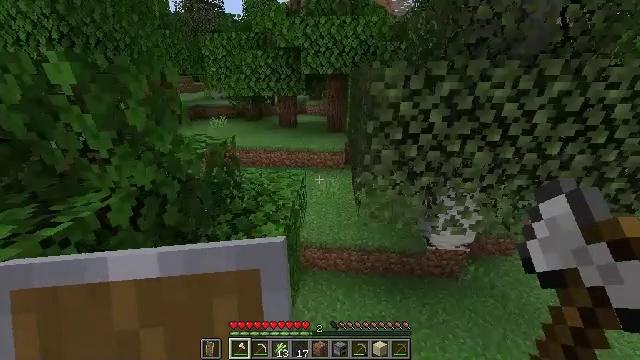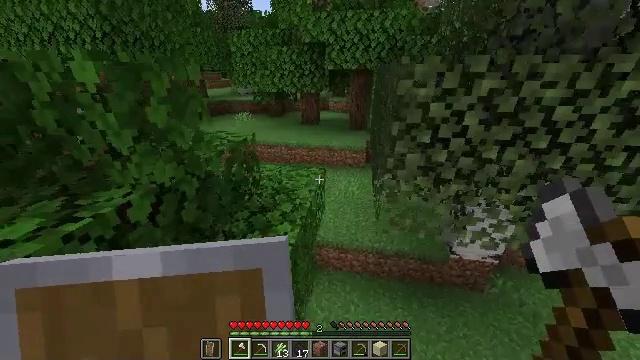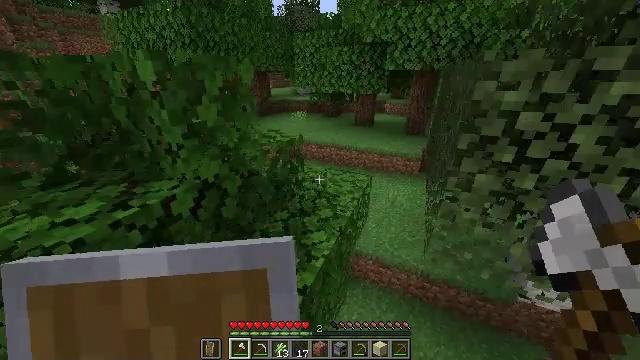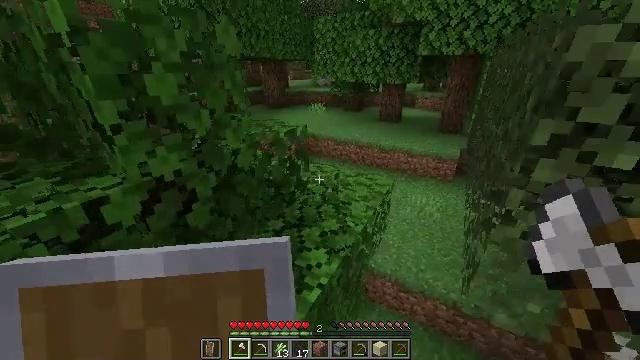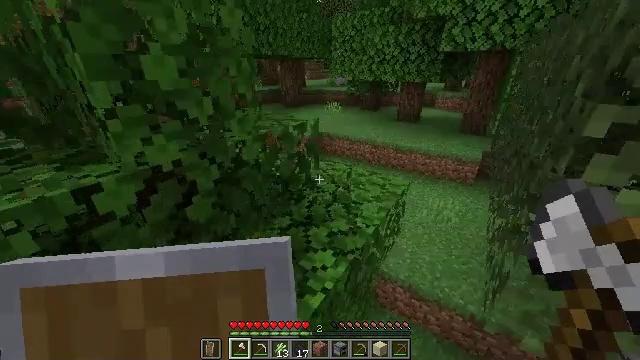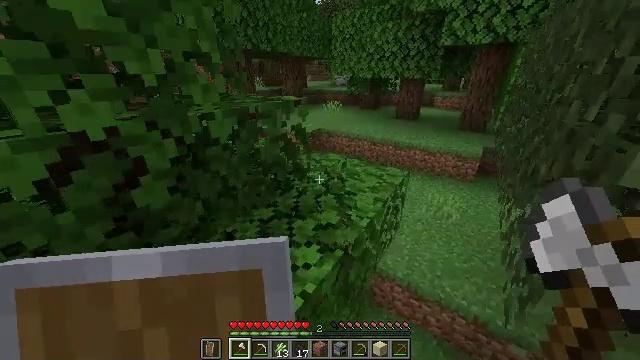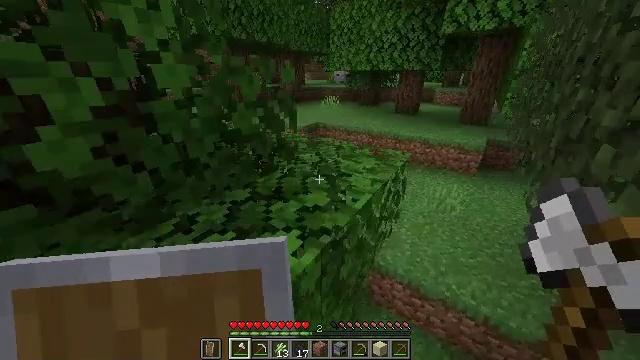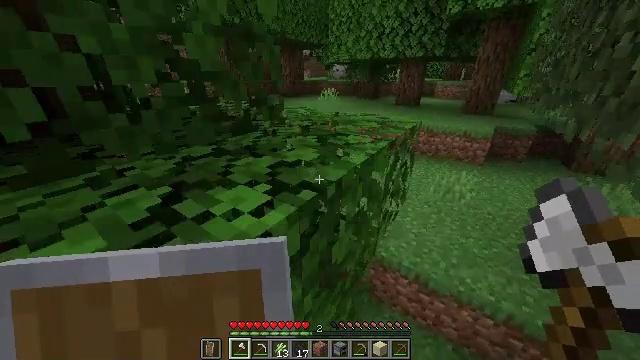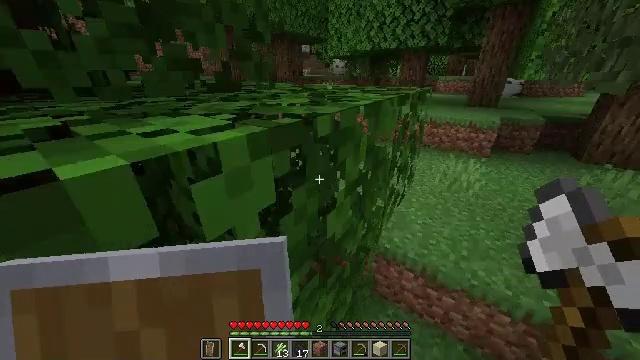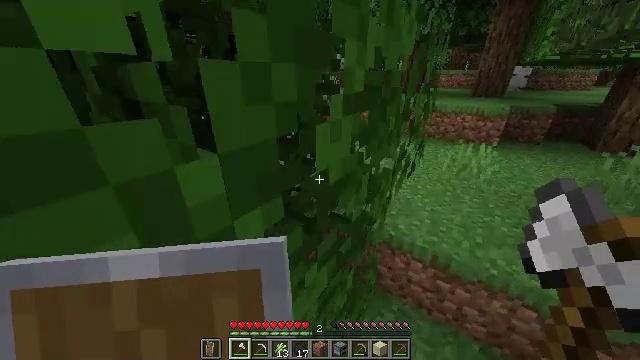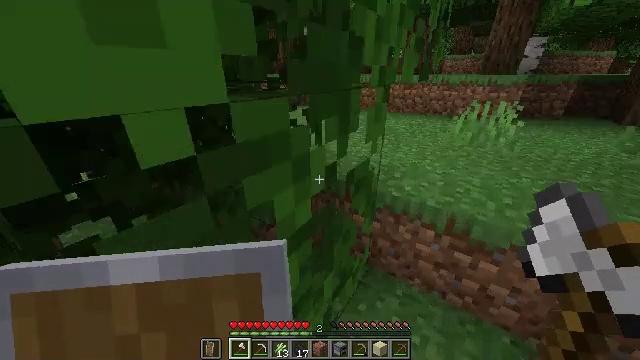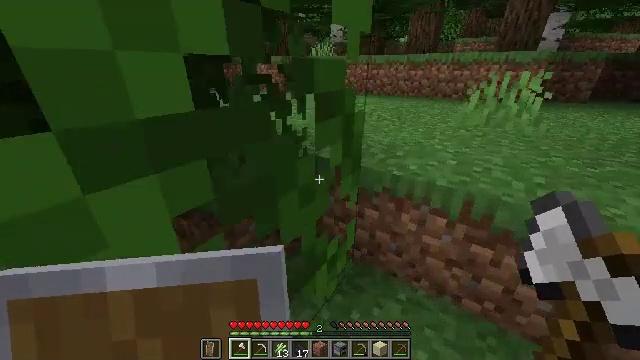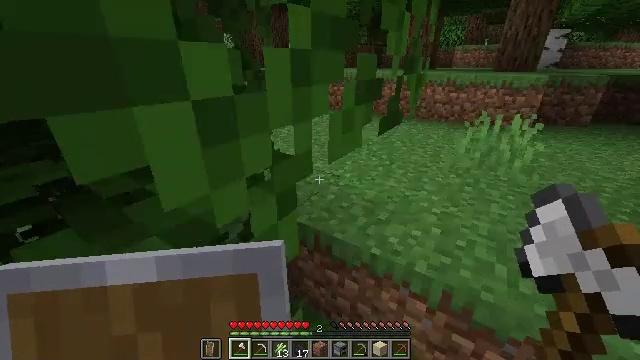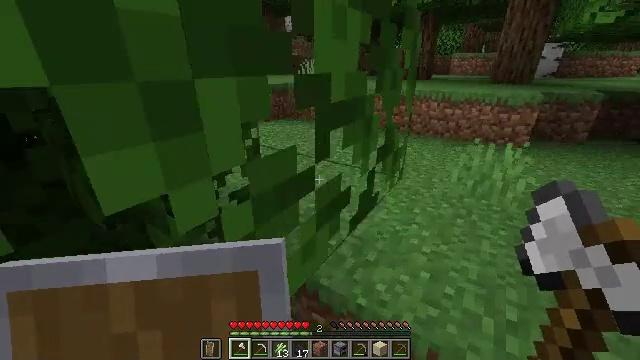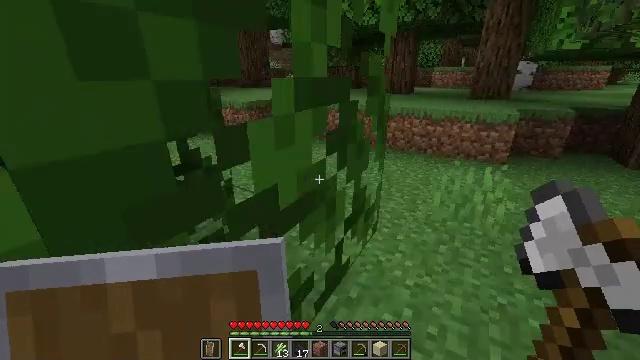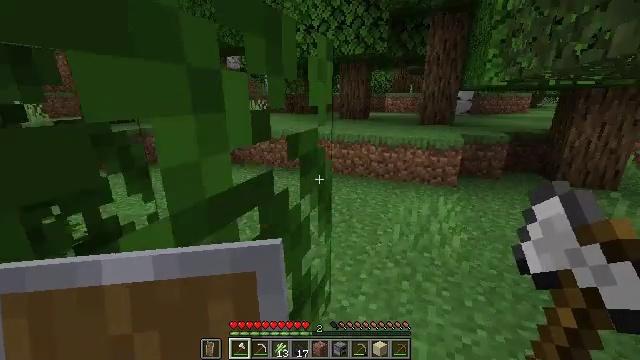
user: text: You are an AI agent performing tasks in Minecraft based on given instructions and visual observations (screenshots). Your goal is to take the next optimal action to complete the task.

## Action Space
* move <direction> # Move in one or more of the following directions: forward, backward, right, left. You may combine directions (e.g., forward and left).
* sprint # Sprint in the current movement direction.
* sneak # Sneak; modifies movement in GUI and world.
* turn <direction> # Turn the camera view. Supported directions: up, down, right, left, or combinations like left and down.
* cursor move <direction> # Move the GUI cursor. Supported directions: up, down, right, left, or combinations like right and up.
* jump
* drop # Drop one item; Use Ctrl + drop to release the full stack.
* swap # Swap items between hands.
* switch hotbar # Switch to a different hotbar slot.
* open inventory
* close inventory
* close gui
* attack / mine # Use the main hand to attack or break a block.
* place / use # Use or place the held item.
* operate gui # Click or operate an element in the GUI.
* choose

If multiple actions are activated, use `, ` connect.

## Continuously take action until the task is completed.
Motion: motion action
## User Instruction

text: Break the poppy plant.
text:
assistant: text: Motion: move forward, sprint, turn left and down, jump
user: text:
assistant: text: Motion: move forward, sprint, turn left, jump
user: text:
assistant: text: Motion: move forward, sprint, turn left, jump
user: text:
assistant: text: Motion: move forward, sprint, turn left, jump
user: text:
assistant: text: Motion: move forward, sprint, jump
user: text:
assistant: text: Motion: move forward and move left, sprint, jump
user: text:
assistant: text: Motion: move forward and move left, sprint, jump
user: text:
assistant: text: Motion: move forward and move left, sprint, jump
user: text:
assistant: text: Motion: move forward, sprint, jump
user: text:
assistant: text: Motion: move forward, sprint, jump
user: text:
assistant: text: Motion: move forward, sprint, jump
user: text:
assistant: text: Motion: move forward, sprint, jump
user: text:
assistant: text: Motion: move forward, sprint, jump
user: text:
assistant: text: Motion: move forward, sprint, turn right and up, jump
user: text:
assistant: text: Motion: move forward, sprint, turn right and up, jump
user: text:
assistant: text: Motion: move forward, sprint, turn right and up, jump
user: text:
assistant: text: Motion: move forward, sprint, turn right and up, jump
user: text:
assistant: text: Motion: move forward, sprint, turn right and up, jump
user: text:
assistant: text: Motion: move forward, sprint, jump
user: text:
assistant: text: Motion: move forward, sprint, jump
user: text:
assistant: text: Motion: move forward, sprint, jump
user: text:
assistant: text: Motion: move forward, sprint, turn left, jump
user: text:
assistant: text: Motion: move forward, sprint, turn left and up, jump
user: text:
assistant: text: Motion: move forward, sprint, turn left, jump
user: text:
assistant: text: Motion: move forward, sprint, jump
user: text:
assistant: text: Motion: move forward, sprint, jump
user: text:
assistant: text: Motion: move forward, sprint, jump
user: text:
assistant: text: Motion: move forward and move left, sprint, turn left, jump
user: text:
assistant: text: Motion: move forward and move left, sprint, turn left, jump
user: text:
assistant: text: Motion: move forward and move left, sprint, turn left, jump